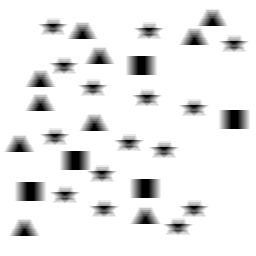
Squares: 5
Triangles: 10
Stars: 15
Total shapes: 30